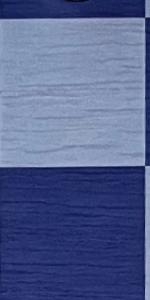
Label: Empty